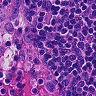
Metastatic tissue present: no